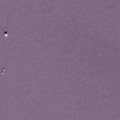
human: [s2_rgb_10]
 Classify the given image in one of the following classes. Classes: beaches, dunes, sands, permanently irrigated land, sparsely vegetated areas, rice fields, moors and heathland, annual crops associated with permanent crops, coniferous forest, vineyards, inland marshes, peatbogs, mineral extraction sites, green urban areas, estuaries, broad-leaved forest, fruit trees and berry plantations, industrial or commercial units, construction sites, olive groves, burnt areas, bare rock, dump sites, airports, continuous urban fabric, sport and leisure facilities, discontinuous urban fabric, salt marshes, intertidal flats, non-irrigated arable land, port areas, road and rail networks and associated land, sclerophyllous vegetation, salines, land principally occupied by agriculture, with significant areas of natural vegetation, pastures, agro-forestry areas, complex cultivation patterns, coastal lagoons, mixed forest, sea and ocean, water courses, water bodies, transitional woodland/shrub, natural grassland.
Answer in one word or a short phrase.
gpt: sea and ocean